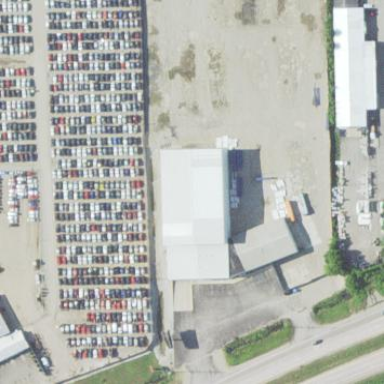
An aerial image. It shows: Industrial area designated for auto wrecking activities.